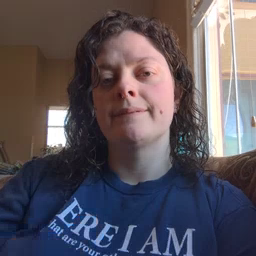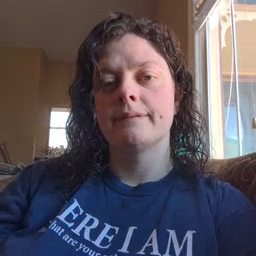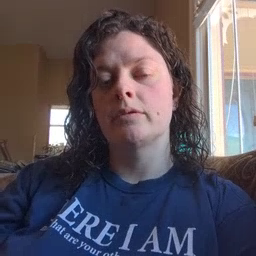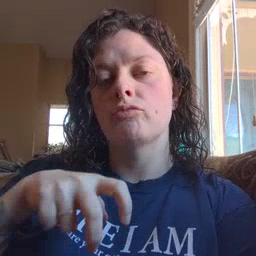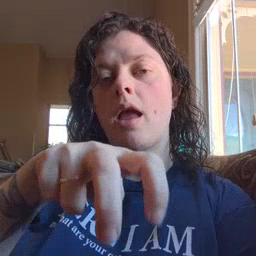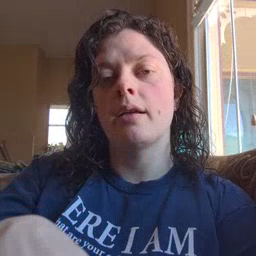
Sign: ride